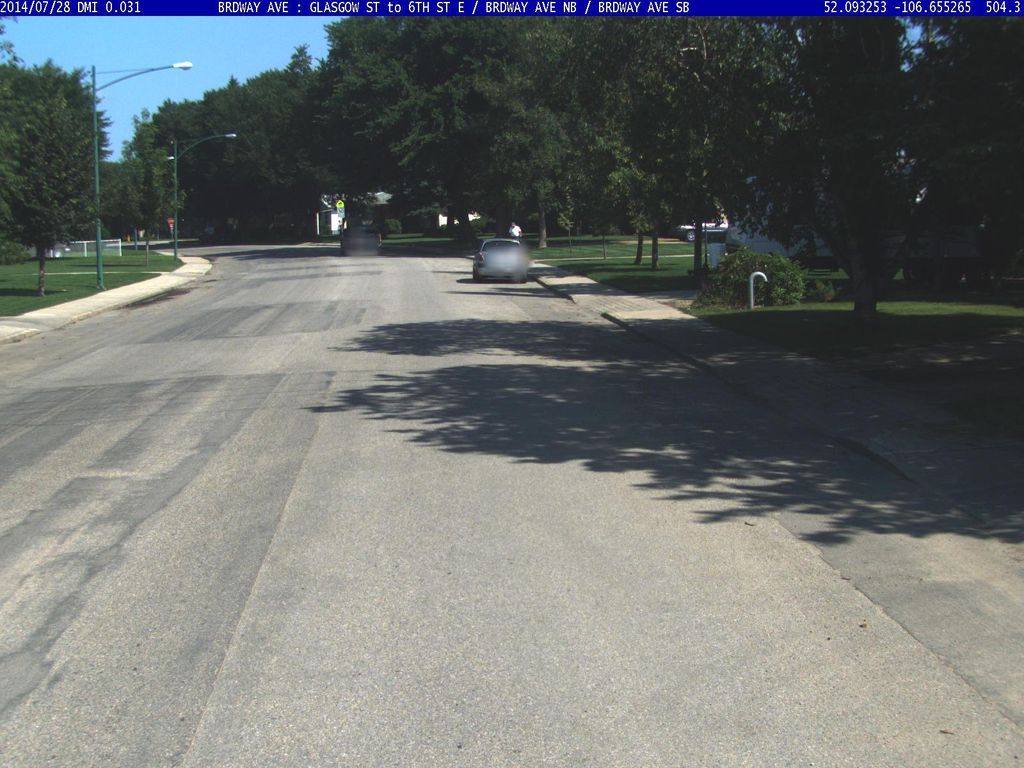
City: saskatoon